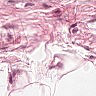
Metastatic tissue present: no